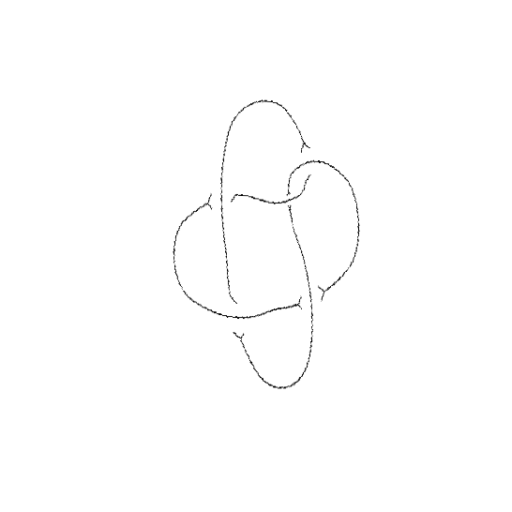
Crossing number: 5